Question: I'm tracking down a Memory leak within an MDI application. Opening, and then closing the form results in the form staying in memory. Using Ant's memory profiler, I can get the following graph of references keeping the form in memory.
I have removed any and all events we attach to the combo controls when Dispose fires on the form.
Can anyone direct me towards a solution?
The C1 namespace comes from ComponentOne.
I should note that I have attempted to see what the c, r, b etc methods on the C1Combo control are via reflector, but its obviously been run through an obfusticator which makes things difficult to understand.

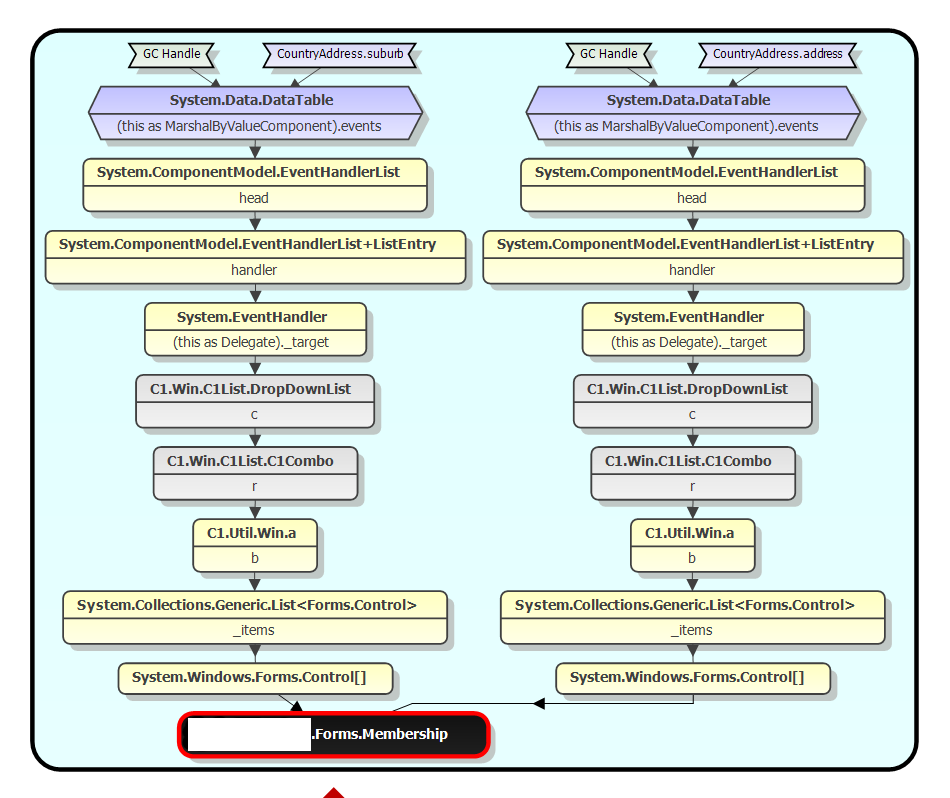
Answer: Tracked it down to an internal reference to controls in the C1Combo. There is a list that for some reason has references to the forms and a few other things. In Dispose() on the form, I call this function against each C1Combo control. No idea on the consequences, likely minimal as the control should be Disposed anyway.
It's also very fragile, as if they release a new version, and the obfustication messes up all the method/field names, it will break.
'''
private void RemoveInternalC1ComboReferenceListHack(C1Combo combo)
{
var result = typeof(C1Combo).GetField("_dropDownList", BindingFlags.NonPublic | BindingFlags.Instance).GetValue(combo);
var result2 = result.GetType().GetField("c", BindingFlags.NonPublic | BindingFlags.Instance).GetValue(result);
var result3 = result2.GetType().GetField("r", BindingFlags.NonPublic | BindingFlags.Instance).GetValue(result2);
var result4 = result3.GetType().GetField("b", BindingFlags.NonPublic | BindingFlags.Instance).GetValue(result3);
((System.Collections.Generic.List<Control>)result4).Clear();
}
'''